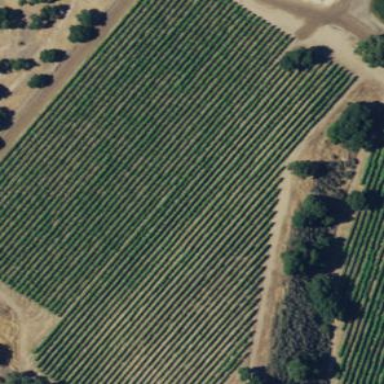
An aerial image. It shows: Vineyard growing grapes.